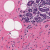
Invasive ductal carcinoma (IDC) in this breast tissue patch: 0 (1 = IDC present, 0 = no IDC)